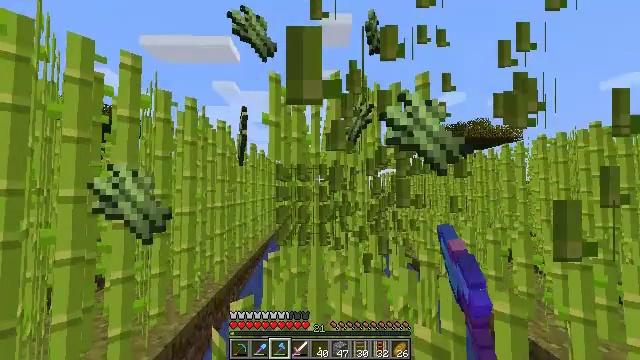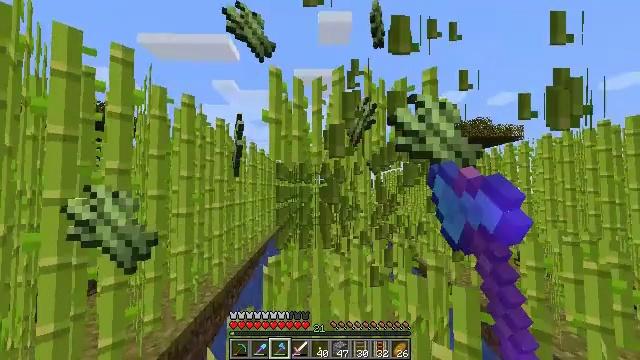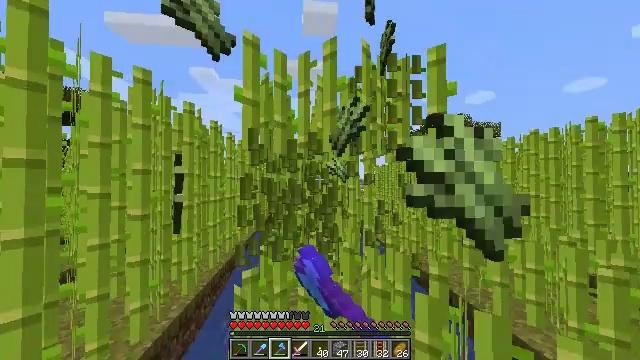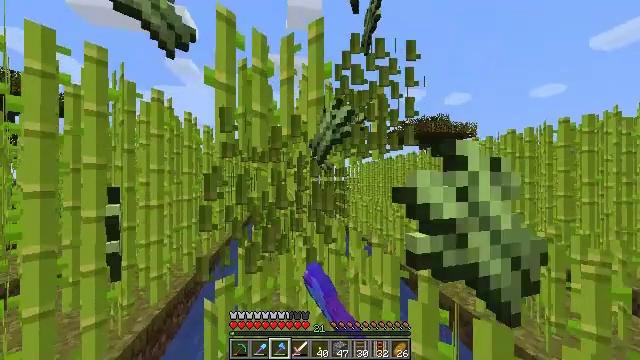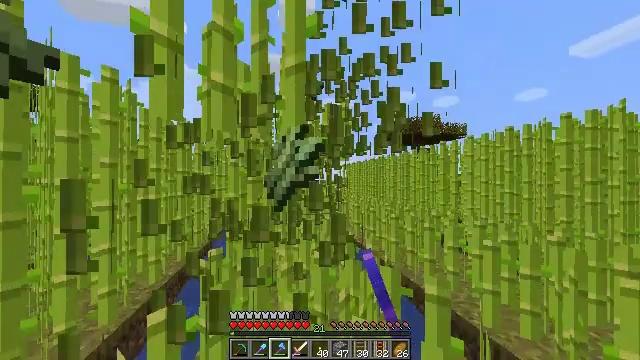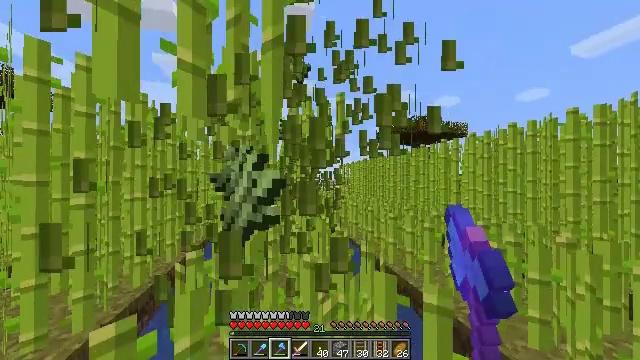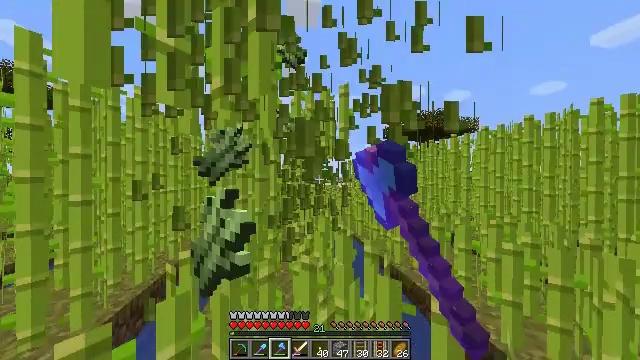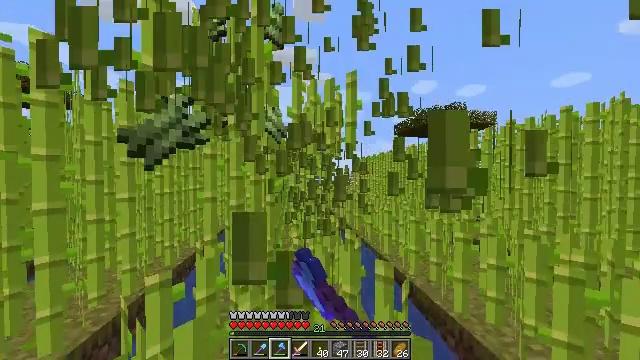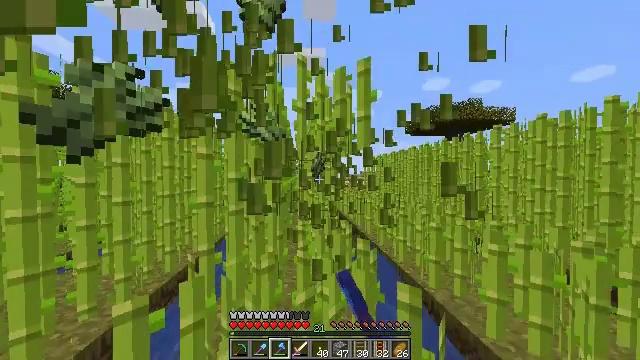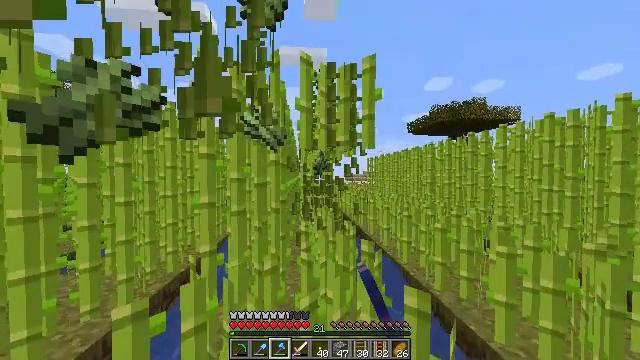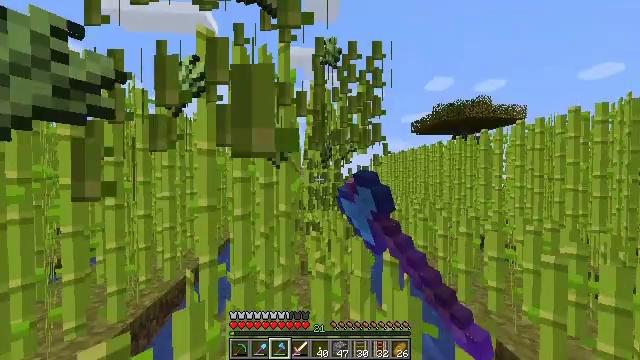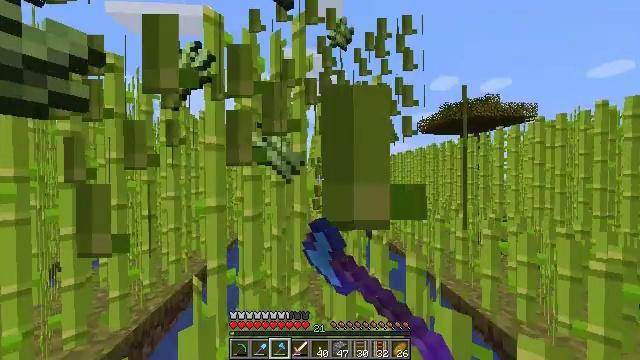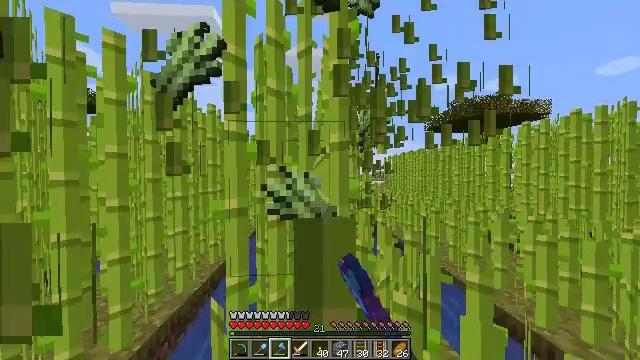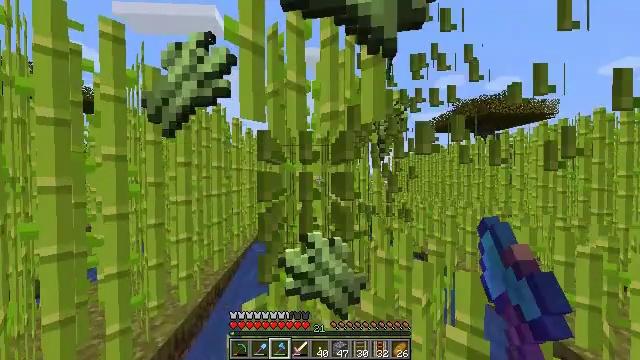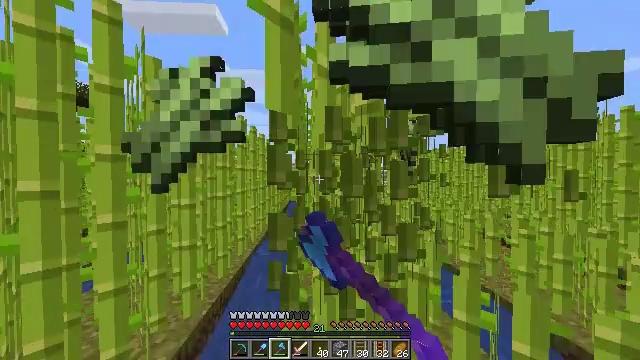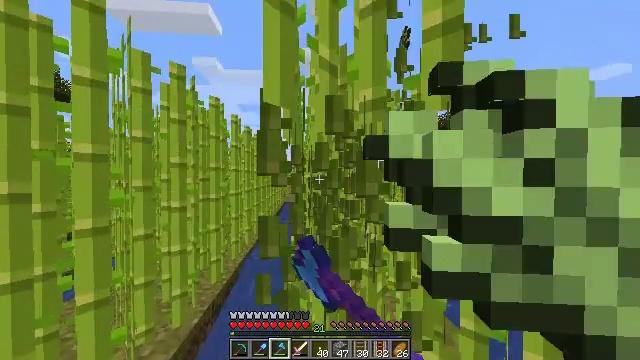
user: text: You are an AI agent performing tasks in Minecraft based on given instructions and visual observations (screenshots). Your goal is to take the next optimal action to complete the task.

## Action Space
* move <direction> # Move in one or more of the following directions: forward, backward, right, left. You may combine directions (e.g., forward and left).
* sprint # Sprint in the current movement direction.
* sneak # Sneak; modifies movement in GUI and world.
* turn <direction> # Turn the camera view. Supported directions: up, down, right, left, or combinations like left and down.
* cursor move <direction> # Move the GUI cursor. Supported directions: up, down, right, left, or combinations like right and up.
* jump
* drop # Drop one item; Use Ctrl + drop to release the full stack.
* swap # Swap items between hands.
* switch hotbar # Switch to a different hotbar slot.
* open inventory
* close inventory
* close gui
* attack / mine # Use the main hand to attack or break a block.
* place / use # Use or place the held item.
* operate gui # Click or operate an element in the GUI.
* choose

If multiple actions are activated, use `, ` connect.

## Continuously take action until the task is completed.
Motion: motion action
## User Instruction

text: Mine the sugar cane near rivers.
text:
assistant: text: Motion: move forward, sprint, attack / mine
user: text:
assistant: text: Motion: move forward, sprint, turn right and down, attack / mine
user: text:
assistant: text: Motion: move forward, sprint, turn right, attack / mine
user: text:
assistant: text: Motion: move forward and move right, sprint, turn right, attack / mine
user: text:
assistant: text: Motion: move forward and move right, sprint, attack / mine
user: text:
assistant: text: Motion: move forward, sprint, turn left, attack / mine
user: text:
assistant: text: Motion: move forward, sprint, turn left, attack / mine
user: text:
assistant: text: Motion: move forward, sprint, turn left, attack / mine
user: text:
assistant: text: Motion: move forward and move left, sprint, attack / mine
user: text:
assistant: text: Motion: move forward and move left, sprint, attack / mine
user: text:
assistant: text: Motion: move forward and move left, sprint, attack / mine
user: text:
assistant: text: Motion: move forward and move left, sprint, attack / mine
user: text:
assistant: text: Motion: move forward and move left, sprint, attack / mine
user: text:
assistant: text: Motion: move forward and move left, sprint, attack / mine
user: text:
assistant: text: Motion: move forward, sprint, turn right, attack / mine
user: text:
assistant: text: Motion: move forward, sprint, turn right, attack / mine
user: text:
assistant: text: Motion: move forward, sprint, turn right, attack / mine
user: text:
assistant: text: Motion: move forward, sprint, attack / mine
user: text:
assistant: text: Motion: move forward, sprint, attack / mine
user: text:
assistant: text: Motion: move forward, sprint, attack / mine
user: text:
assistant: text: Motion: move forward, attack / mine
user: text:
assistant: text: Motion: move forward
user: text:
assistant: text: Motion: open inventory
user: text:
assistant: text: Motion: open inventory
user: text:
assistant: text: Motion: no_op
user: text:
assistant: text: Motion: no_op
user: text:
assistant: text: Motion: cursor move right
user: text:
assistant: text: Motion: cursor move right and up
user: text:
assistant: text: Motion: cursor move right and up
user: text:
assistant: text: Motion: cursor move right